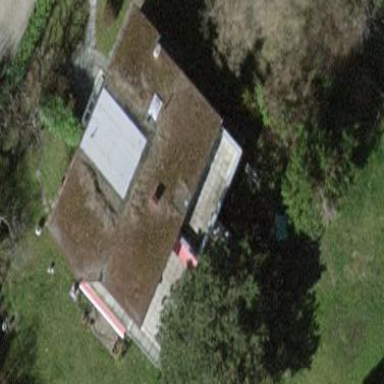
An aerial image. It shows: Building with pitched roof.